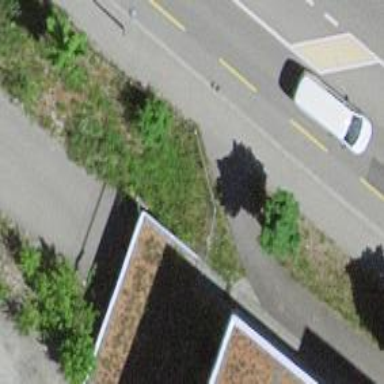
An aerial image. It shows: Parking entrance.